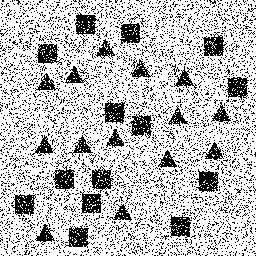
Squares: 14
Triangles: 14
Stars: 0
Total shapes: 28